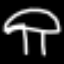
Label: mushroom